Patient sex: F
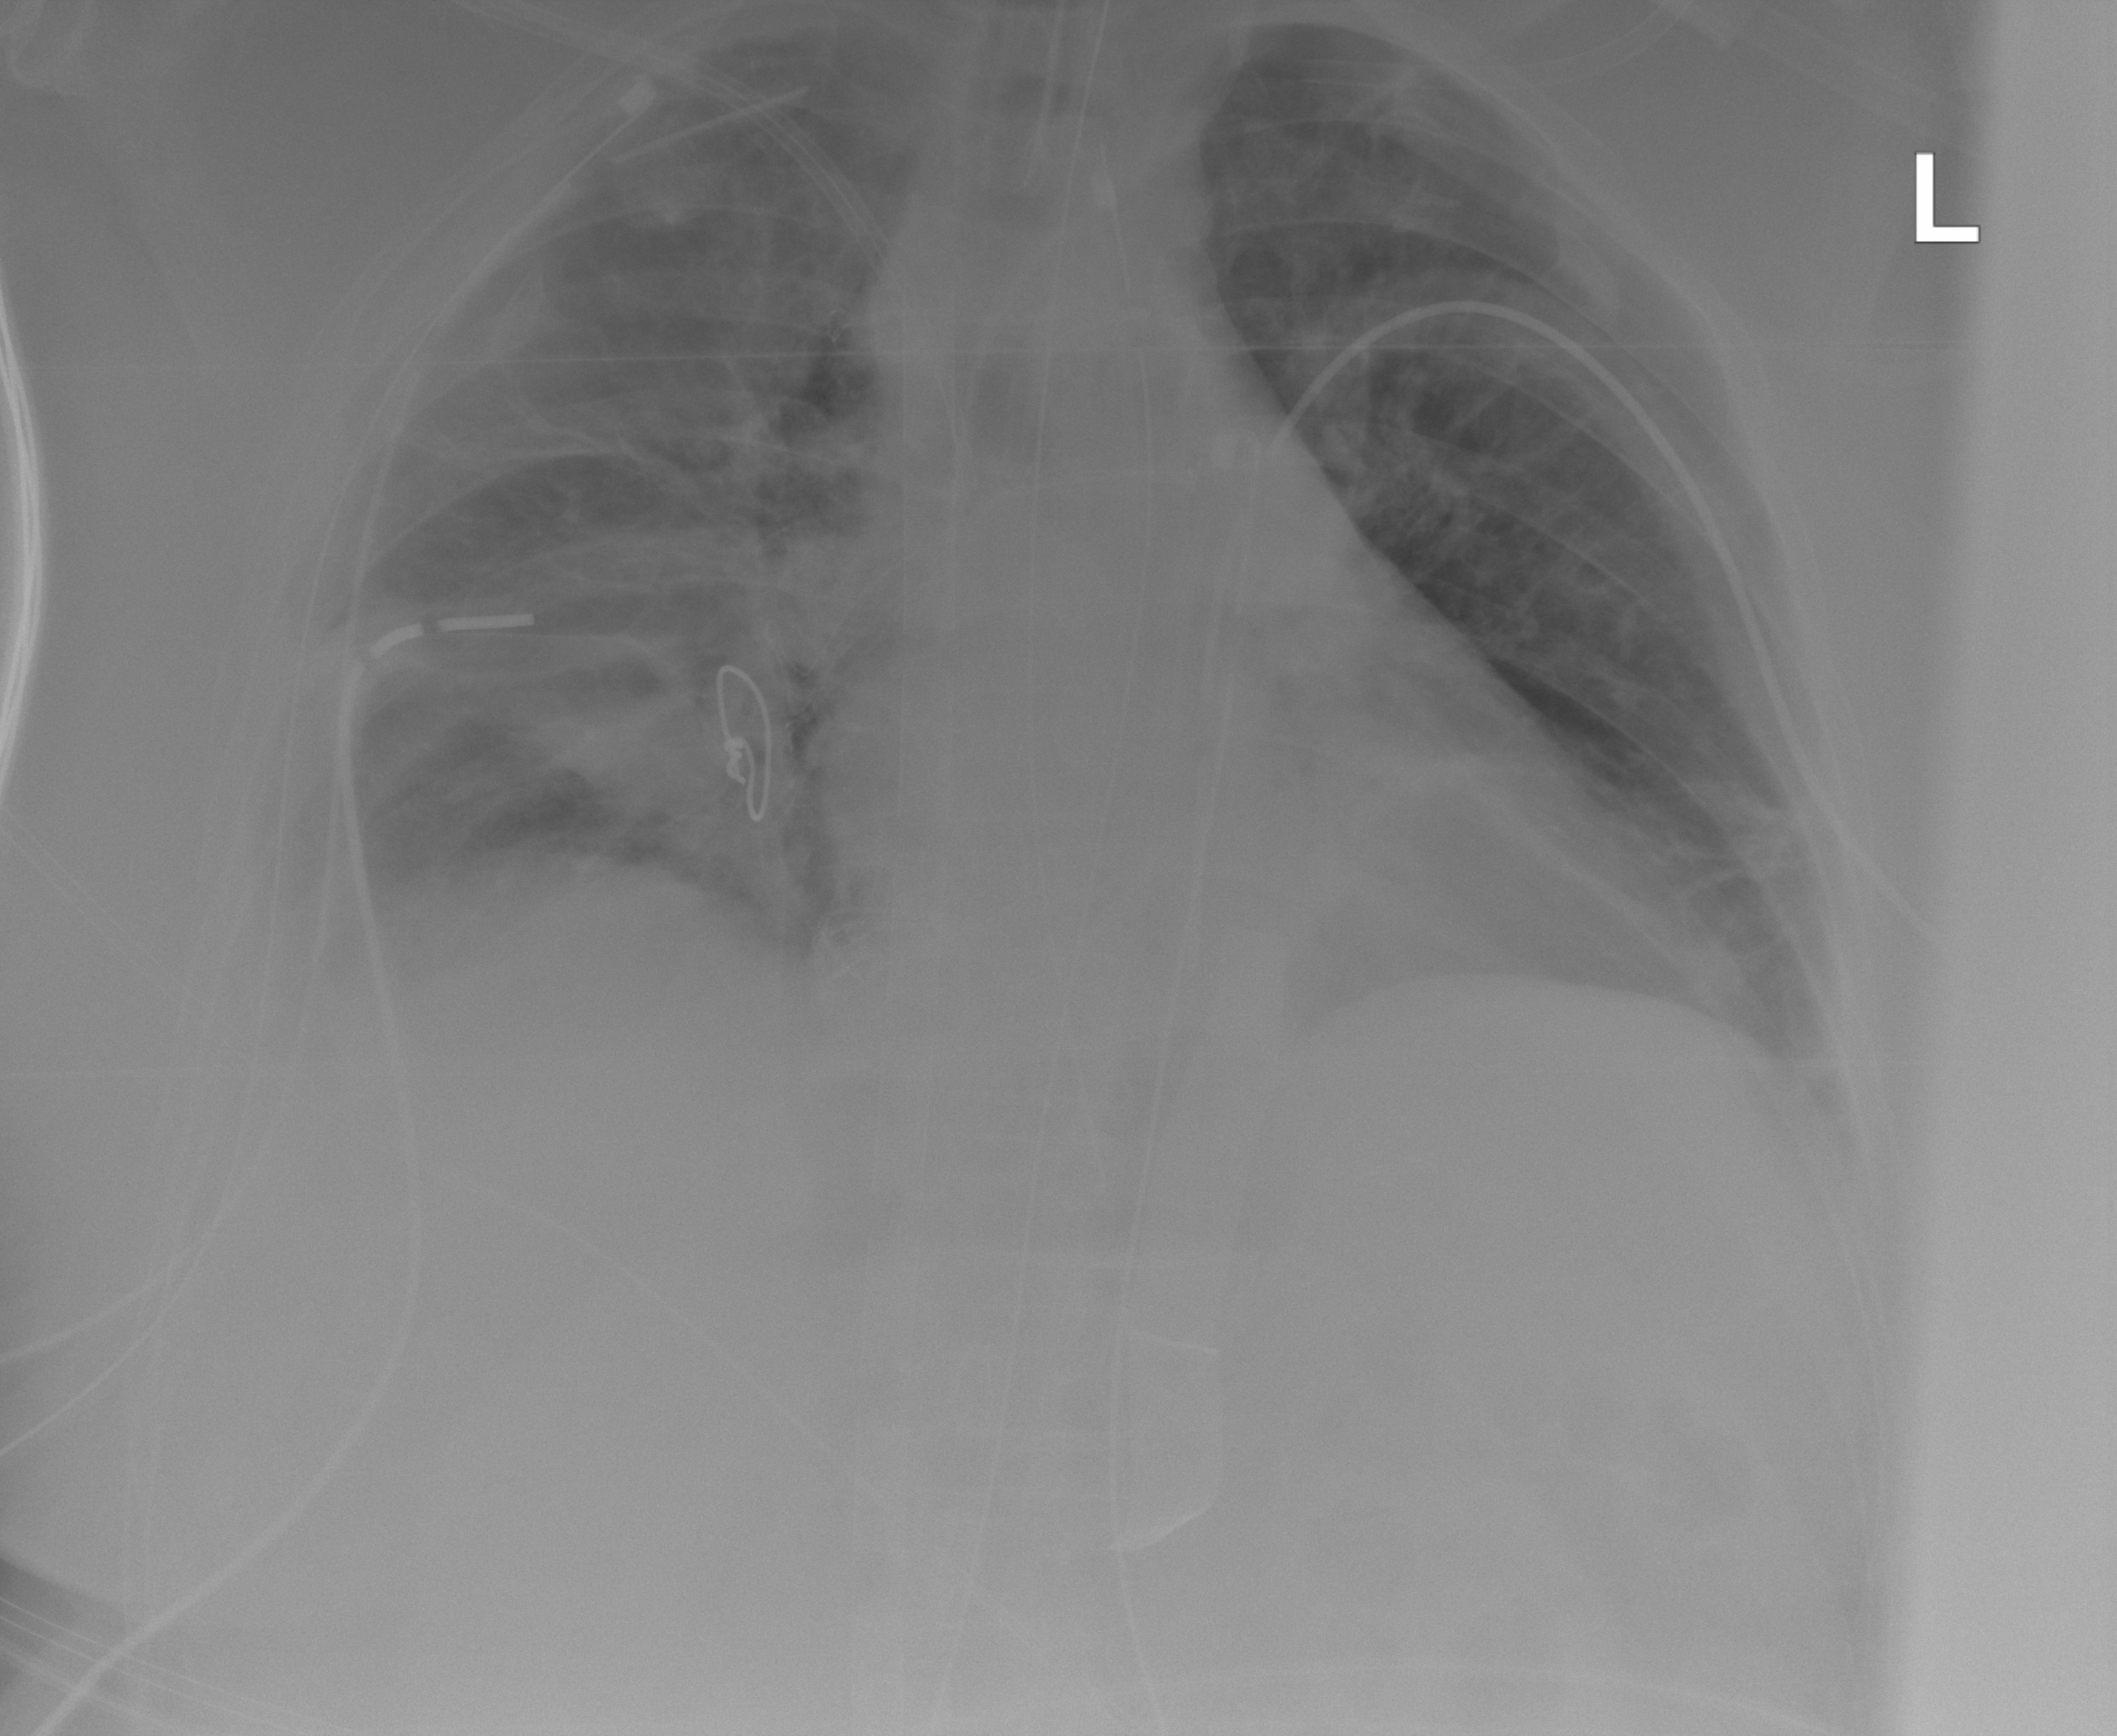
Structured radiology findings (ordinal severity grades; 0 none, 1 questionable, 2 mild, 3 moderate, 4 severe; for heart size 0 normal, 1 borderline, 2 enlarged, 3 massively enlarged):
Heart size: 1
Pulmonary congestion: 0
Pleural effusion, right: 3
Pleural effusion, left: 0
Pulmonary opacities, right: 3
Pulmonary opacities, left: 0
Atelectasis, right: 2
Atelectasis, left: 2